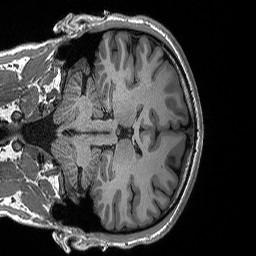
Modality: T1w
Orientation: coronal
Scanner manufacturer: siemens
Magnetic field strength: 3 T
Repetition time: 2.3 s
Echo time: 0.00288 s